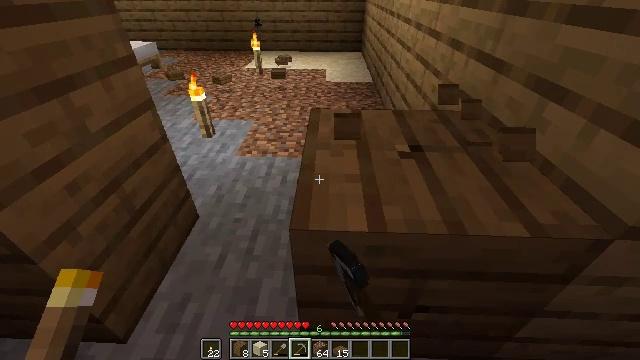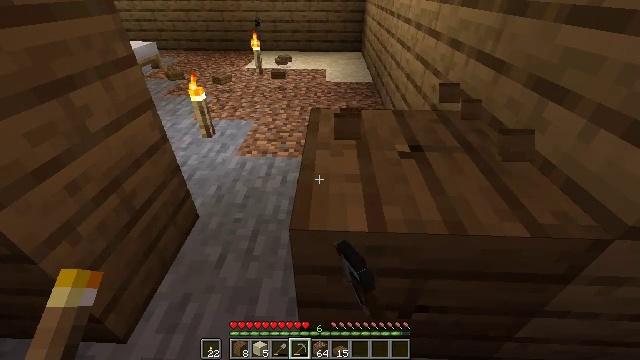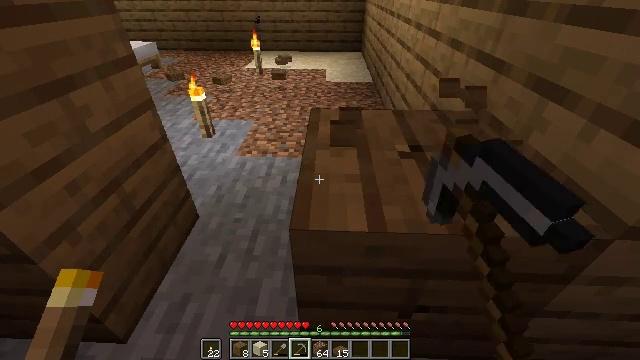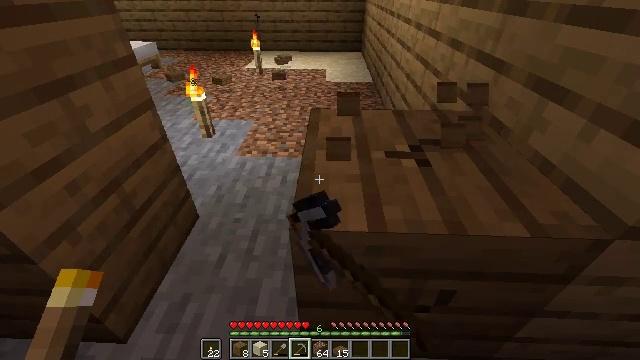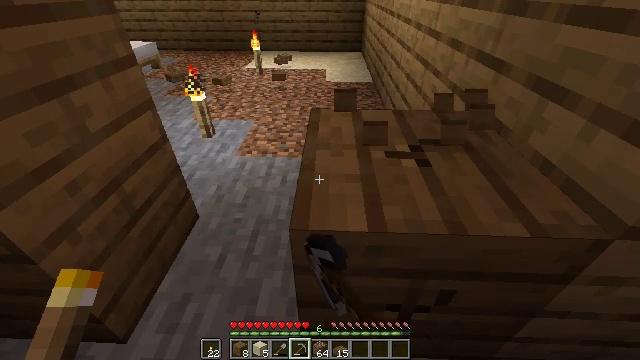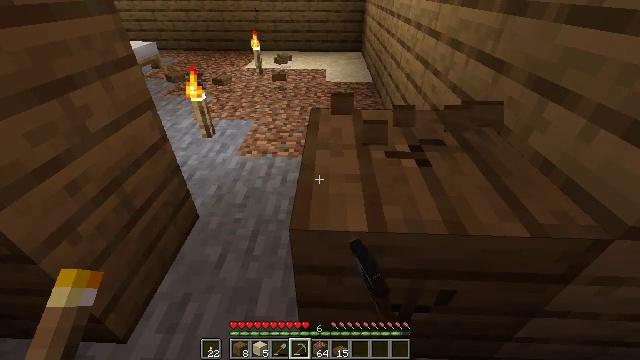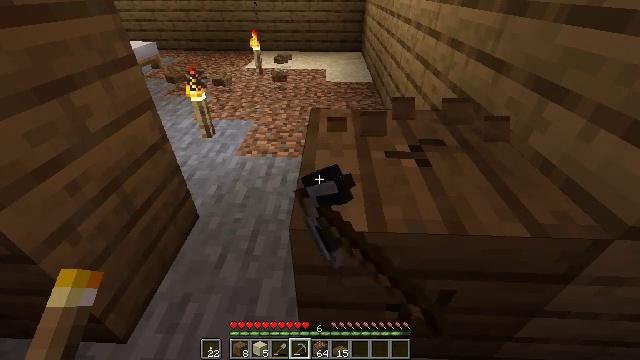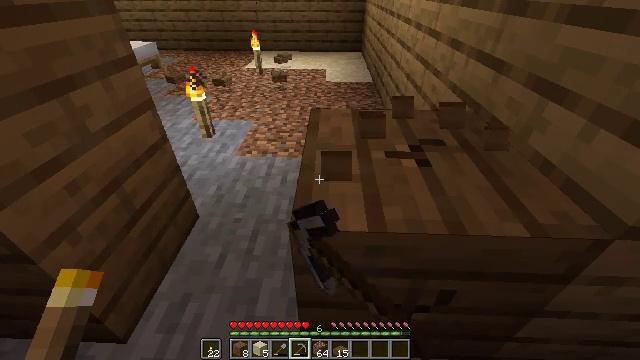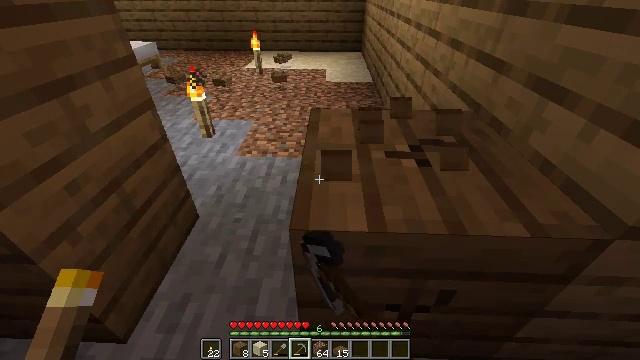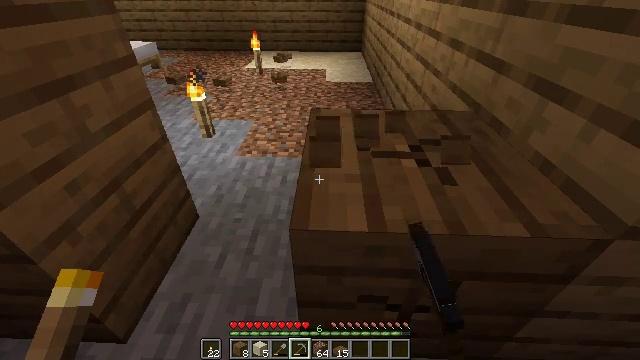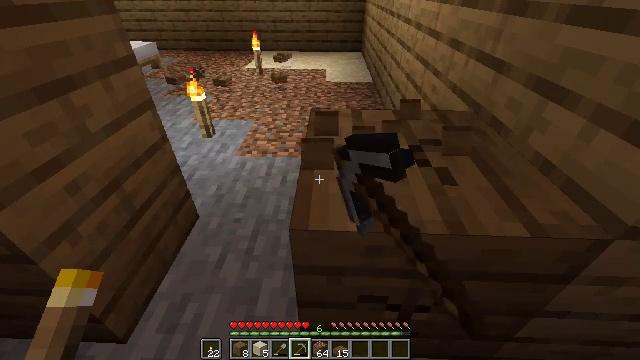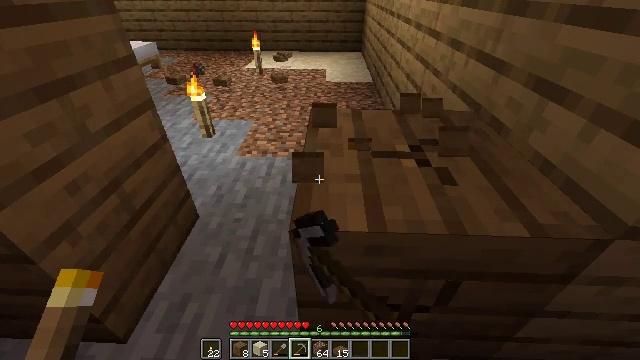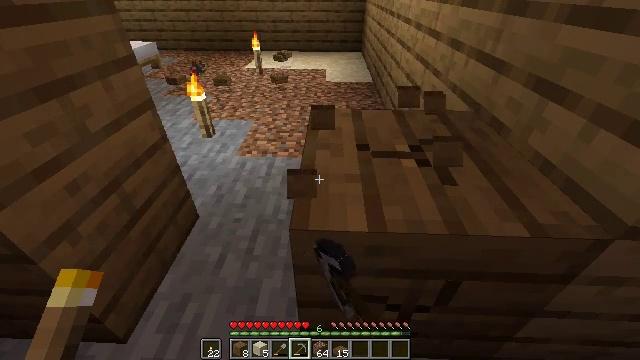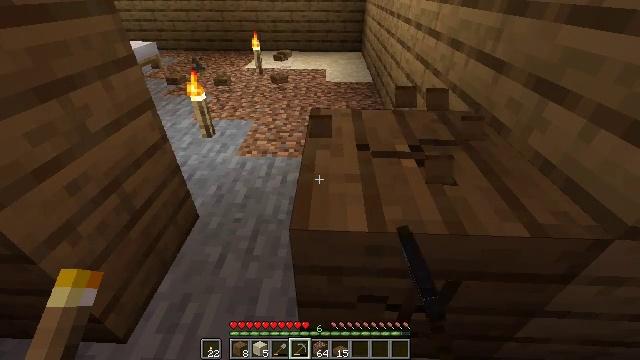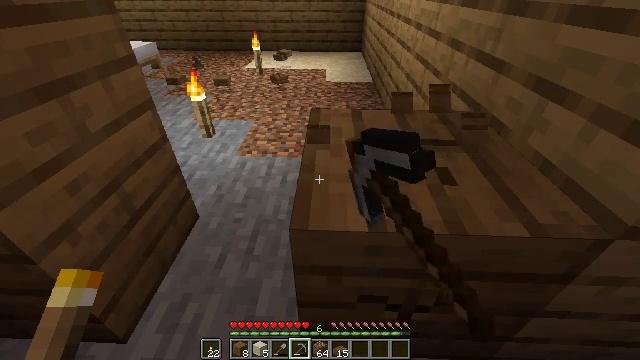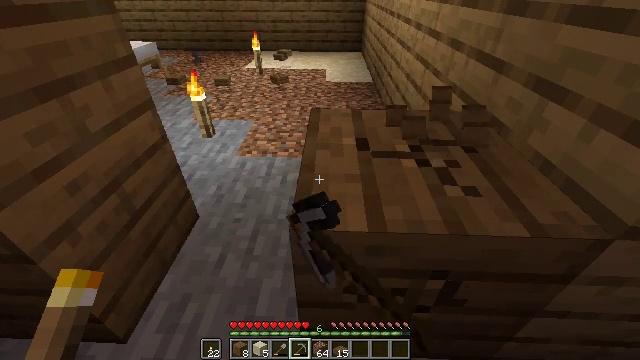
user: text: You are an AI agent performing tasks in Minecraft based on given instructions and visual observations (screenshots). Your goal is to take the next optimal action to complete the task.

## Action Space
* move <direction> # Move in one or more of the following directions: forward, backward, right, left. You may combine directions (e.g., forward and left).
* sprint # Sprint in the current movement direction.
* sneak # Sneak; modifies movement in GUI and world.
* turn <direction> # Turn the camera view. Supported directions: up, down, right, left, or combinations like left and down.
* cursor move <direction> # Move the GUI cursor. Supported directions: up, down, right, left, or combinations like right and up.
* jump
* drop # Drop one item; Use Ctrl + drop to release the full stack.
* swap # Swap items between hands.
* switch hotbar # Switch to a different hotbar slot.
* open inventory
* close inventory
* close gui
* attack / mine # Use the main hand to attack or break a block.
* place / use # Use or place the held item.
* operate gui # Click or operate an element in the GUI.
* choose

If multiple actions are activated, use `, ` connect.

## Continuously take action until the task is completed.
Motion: motion action
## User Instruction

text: Collect spruce planks from an old building.
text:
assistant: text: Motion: attack / mine
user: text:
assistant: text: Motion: attack / mine
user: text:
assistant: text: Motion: attack / mine
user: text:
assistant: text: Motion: attack / mine
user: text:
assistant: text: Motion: attack / mine
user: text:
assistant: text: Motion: attack / mine
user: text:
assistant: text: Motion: attack / mine
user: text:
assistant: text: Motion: attack / mine
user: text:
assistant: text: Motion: attack / mine
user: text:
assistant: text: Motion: attack / mine
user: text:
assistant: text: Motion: attack / mine
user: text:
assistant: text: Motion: attack / mine
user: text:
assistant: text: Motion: attack / mine
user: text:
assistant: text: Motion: attack / mine
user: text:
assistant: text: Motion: attack / mine
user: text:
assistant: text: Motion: attack / mine
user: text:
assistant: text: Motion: attack / mine
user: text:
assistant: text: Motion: attack / mine
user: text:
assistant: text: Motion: attack / mine
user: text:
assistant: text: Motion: attack / mine
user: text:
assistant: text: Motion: attack / mine
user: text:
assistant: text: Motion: attack / mine
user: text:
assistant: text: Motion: attack / mine
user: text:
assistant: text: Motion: attack / mine
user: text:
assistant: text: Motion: attack / mine
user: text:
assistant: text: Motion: attack / mine
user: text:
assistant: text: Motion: attack / mine
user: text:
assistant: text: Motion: attack / mine
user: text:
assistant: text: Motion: attack / mine
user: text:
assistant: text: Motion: attack / mine